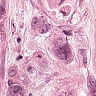
Metastatic tissue present: yes